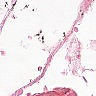
Metastatic tissue present: no